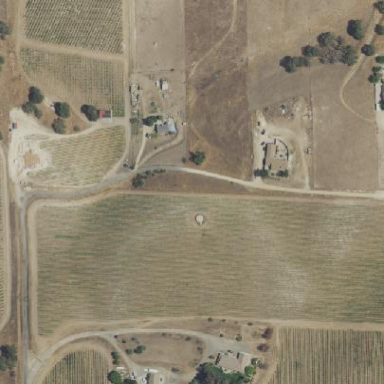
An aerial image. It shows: Vineyard with grape crops.